Question:
Hi This is my first iPad app and trying to port my iphone app to iPad.
I have followed all the tutorials from <URL> still having a problem.
Also review this question and still having the problem . <URL>
Basically, I have two UITableViewControllers in SplitViewController and when I click the tableview cell in root view controller, I want to populate the details in DetailsViewController in Right side on another Tableview.
The problem is I can manage to pass the array data from but I can't call tableview reload method.
---
Here is the code
LeftViewController
'''
- (void)tableView:(UITableView *)tableView didSelectRowAtIndexPath:(NSIndexPath *)indexPath
{
NSUInteger row = [indexPath row];
if (row == 0){
NSLog(@"Row 0 Pressed");
RightViewController *rightvc = [self.storyboard instantiateViewControllerWithIdentifier:@"displayenglish"];
_locallayleft = [ConversationDatabase database].conversationsInfos;
NSLog(@"Just pushed the array");
rightvc.detailItem = _locallayleft;
rightvc.title = @"Greetings";
}
else if (row == 1) {
NSLog(@"Row 1 Pressed");
RightViewController *rightvc = [self.storyboard instantiateViewControllerWithIdentifier:@"displayenglish"];
_locallayleft = [ConversationDatabase database].conversationsInfosgeneral;
rightvc.detailItem = _locallayleft;
rightvc.title = @"General Conversation";
}
-----------------------------------------------------------------------------------------
RightViewController
- (void)setDetailItem:(NSArray *)newDetailItem
{
if(_detailItem != newDetailItem) {
_detailItem = newDetailItem;
[self configureView];
}
}
- (void)configureView
{
if (self.detailItem) {
self.locallay = self.detailItem;
_listOfCoversation = [[NSMutableArray alloc] init];
for (ConversationInEnglish *c in _locallay)
{
NSString *english = c.english;
NSLog(@"setDetails Item get called");
NSLog(@"%@",english);
[_listOfCoversation addObject:english];
}
[self.tableView reloadData];
NSLog(@"Trying to reload TableView");
}
}
- (void)viewDidLoad
{
[super viewDidLoad];
[self configureView];
}
#pragma mark - Table view data source
- (NSInteger)numberOfSectionsInTableView:(UITableView *)tableView
{
return 1;
}
- (NSInteger)tableView:(UITableView *)tableView numberOfRowsInSection:(NSInteger)section
{
return [_locallay count];
}
- (UITableViewCell *)tableView:(UITableView *)tableView cellForRowAtIndexPath:(NSIndexPath *)indexPath
{
static NSString *CellIdentifier = @"English";
UITableViewCell *cell = [tableView dequeueReusableCellWithIdentifier:CellIdentifier forIndexPath:indexPath];
ConversationInEnglish *con = _locallay [indexPath.row];
_englishLabel = (UILabel *) [cell viewWithTag:200];
_englishLabel.text = con.english;
NSLog(@"My data from cell %@",con.english );
[_englishLabel setFont:[UIFont fontWithName:@"Open Sans" size:22]];
_myanmarLabel = (UILabel *) [cell viewWithTag:300];
[_myanmarLabel setFont:[UIFont fontWithName:@"TharLon" size:17]];
_tonebasedLabel = (UILabel *) [cell viewWithTag:400];
_tonebasedLabel.text = con.tone_based;
UIColor *background = [[UIColor alloc] initWithPatternImage:[UIImage imageNamed:@"tableviewcell.png"]];
self.tableView.backgroundColor = background;
return cell;
}
'''
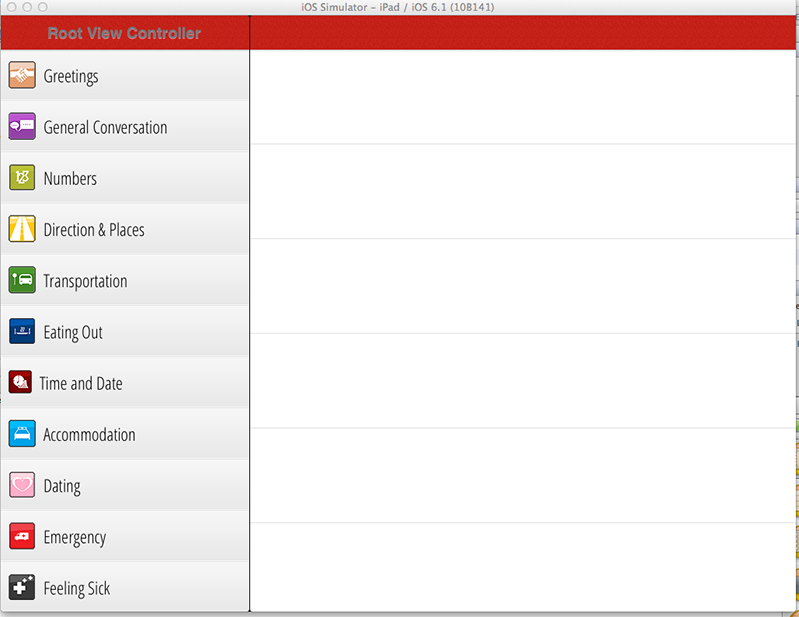
Answer: It looks like when you tap a row in the table on the left, instead of updating the table on the right, you're instantiating a whole new table from the storyboard instead, but not replacing the one on the right with it.
There isn't enough context here to say exactly how to fix it, but what you'd want to do is when you tap a row in the table on the left, update the table on the right by setting its detailItem property.
You'll need access to the other table view. There are a few ways to do this depending on how you've got your application set up - if you're using the same left table view on both the iPhone and iPad then you'll probably need some conditional code to locate it, for example:
'''
if ([UIDevice currentDevice].userInterfaceIdiom == UIUserInterfaceIdiomPad) {
DetailViewController *detailViewController = (DetailViewController *)[[self.splitViewController.viewControllers lastObject] topViewController];
detailViewController.detailItem = newDetailItem;
}
'''
Or you could configure it through the storyboard. Either way, the key is to find and update the existing table view instead of instantiating a new one from the storyboard.